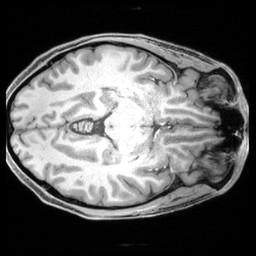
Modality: T1w
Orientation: axial
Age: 46
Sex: male
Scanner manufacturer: siemens
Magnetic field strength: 3 T
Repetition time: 2.4 s
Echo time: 0.00195 s